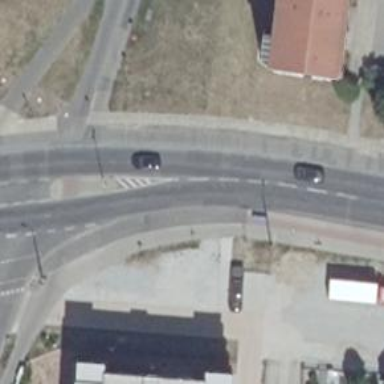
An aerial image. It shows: Asphalt road with primary designation and traffic calming island.